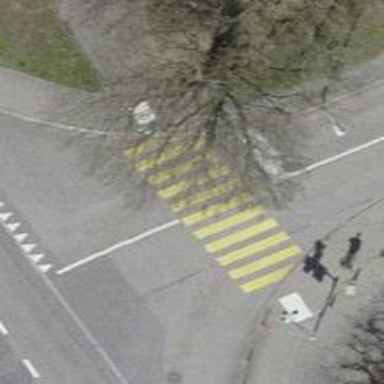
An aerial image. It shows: Zebra crossing on the road.